Interaction volume radius: 10 \u00c5
Interaction volume height: 45 \u00c5
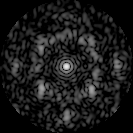
Disorder parameter: 0.5373